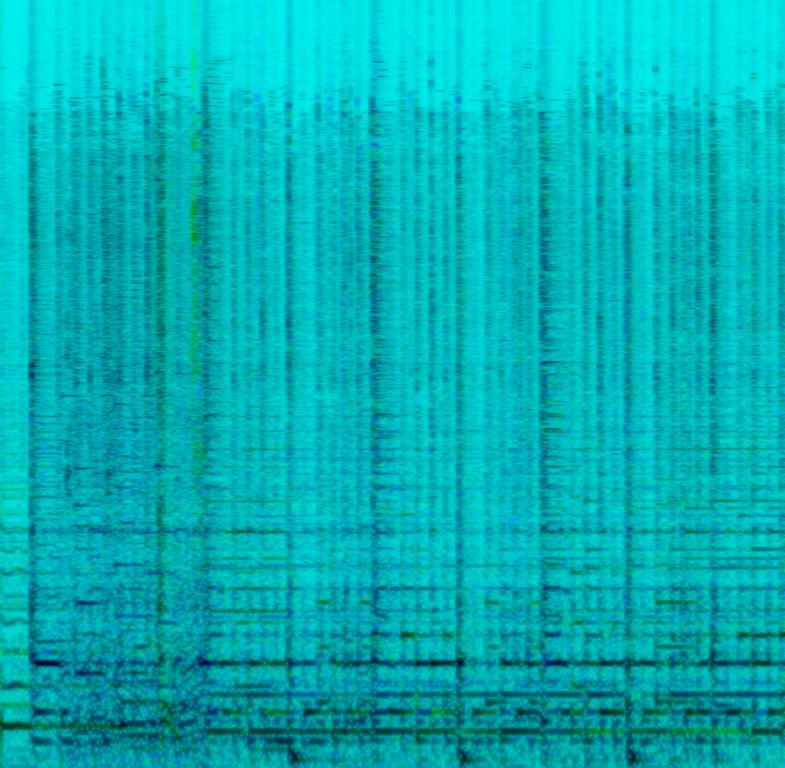
This music is a flamenco piece. There are two acoustic guitars, one playing the leading arpeggio melody and the other creating the rhythmic background by strumming the chords. The characteristics of the song makes it clear that it is influenced by Spanish music. It could be used in a thriller movie soundtrack or as a flamenco dance accompaniment piece for dancing courses.